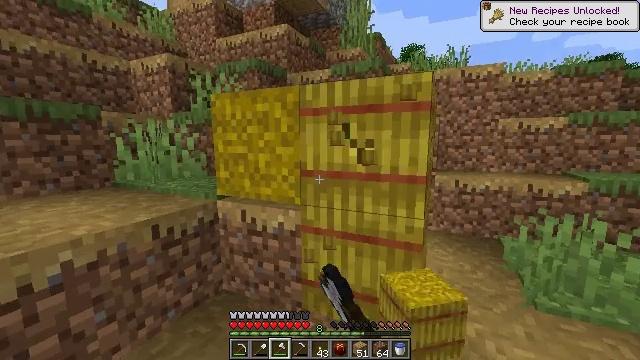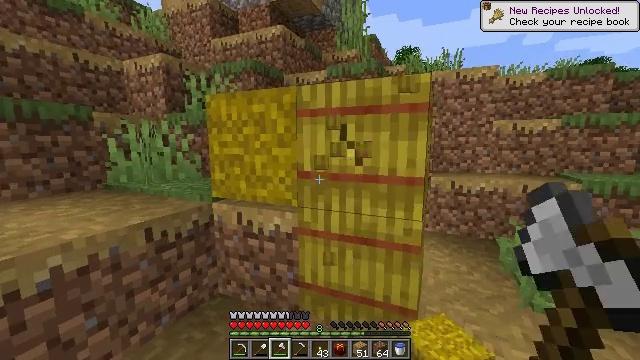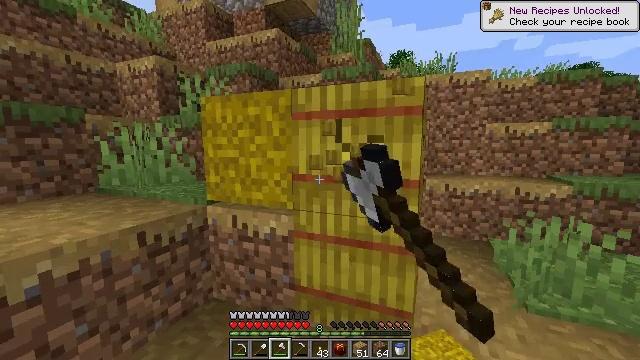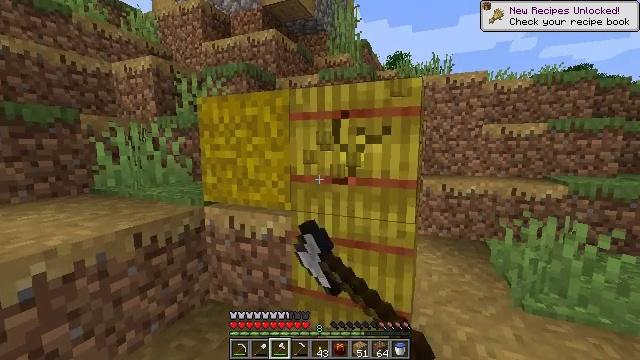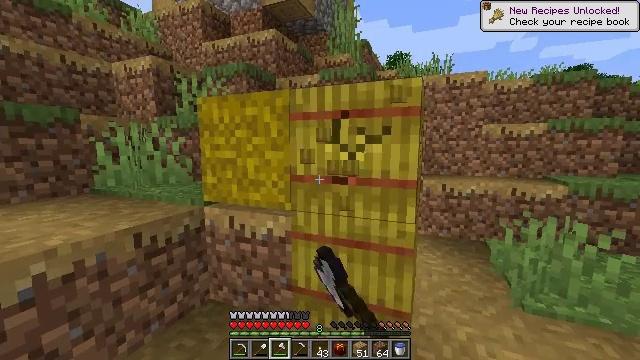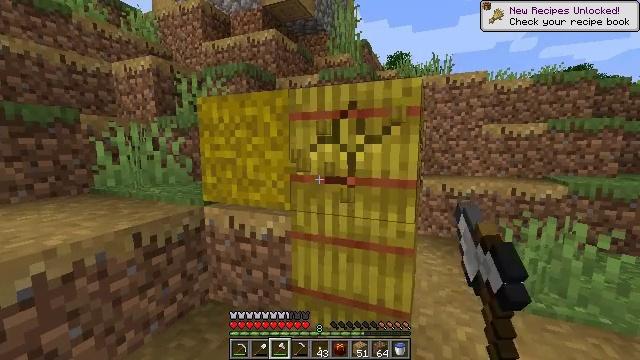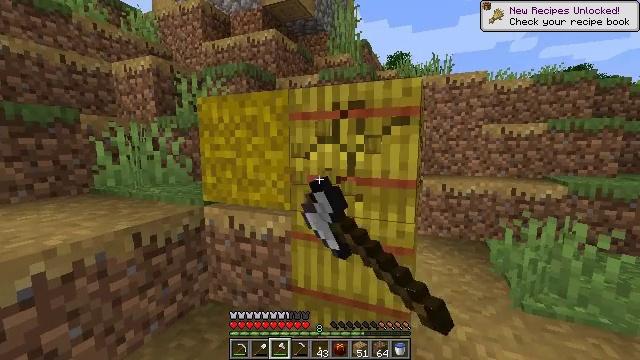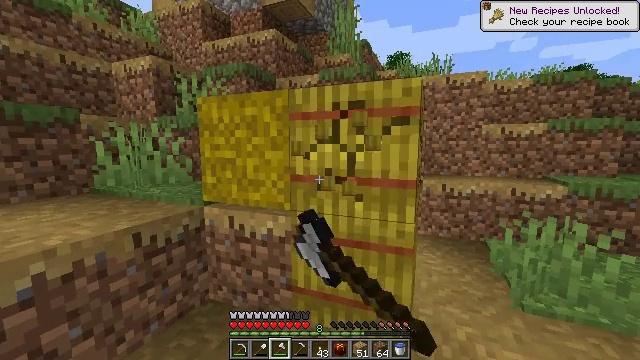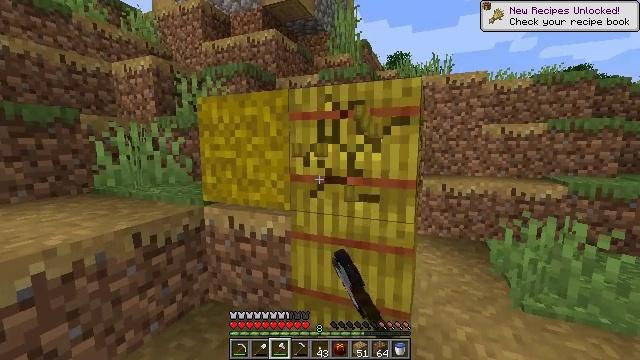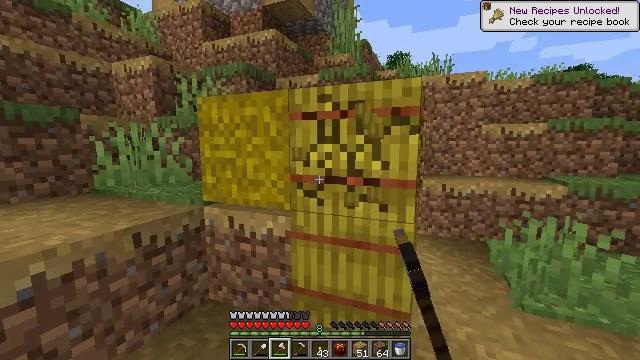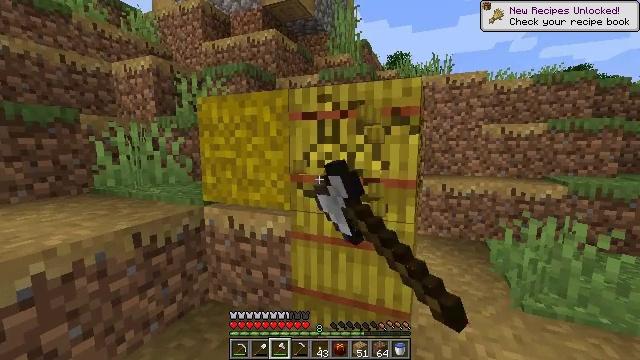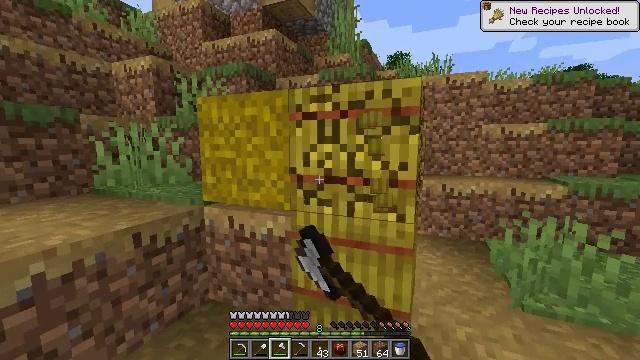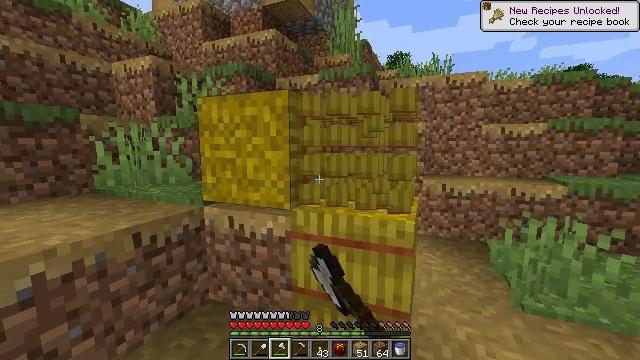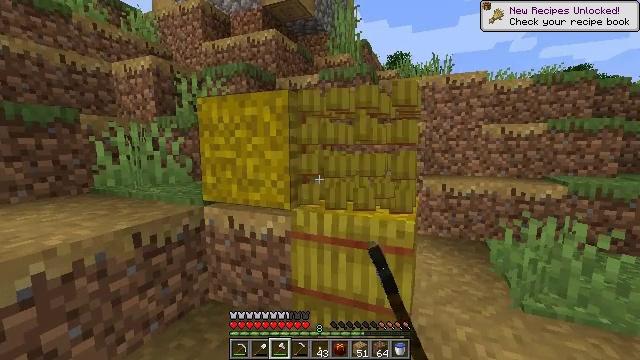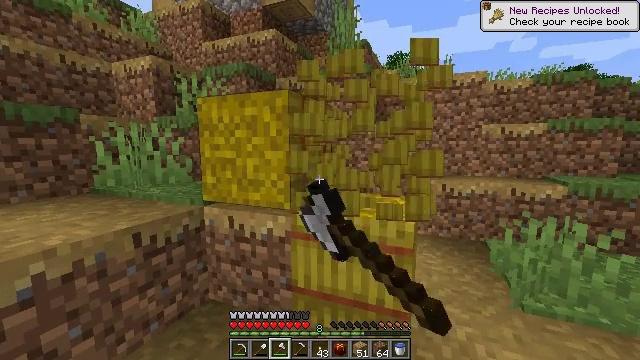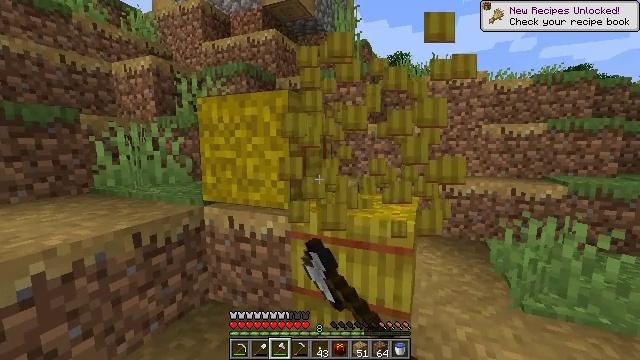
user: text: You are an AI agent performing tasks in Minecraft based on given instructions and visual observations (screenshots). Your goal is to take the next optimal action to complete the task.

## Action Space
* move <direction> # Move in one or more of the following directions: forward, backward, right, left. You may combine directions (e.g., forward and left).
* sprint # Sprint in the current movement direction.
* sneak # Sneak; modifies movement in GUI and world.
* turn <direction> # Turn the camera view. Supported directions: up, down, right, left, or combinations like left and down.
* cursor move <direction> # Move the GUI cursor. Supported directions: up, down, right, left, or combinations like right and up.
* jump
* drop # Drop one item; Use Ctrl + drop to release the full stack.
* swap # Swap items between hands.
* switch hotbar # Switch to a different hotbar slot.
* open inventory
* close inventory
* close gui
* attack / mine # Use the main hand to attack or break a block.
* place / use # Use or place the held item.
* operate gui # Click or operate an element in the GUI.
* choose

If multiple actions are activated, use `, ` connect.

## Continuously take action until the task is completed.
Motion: motion action
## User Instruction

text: Collect a hay block for crafting.
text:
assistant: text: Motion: turn right, attack / mine
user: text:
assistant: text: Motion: turn right, attack / mine
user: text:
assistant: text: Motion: attack / mine
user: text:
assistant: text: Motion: attack / mine
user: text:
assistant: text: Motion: attack / mine
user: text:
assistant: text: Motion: attack / mine
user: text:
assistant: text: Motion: attack / mine
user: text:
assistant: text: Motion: attack / mine
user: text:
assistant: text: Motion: attack / mine
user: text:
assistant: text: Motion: attack / mine
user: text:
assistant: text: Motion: attack / mine
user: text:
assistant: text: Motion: attack / mine
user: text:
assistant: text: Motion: attack / mine
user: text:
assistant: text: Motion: attack / mine
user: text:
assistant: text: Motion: attack / mine
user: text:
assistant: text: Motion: attack / mine
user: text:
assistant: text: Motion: attack / mine